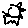
Label: sun